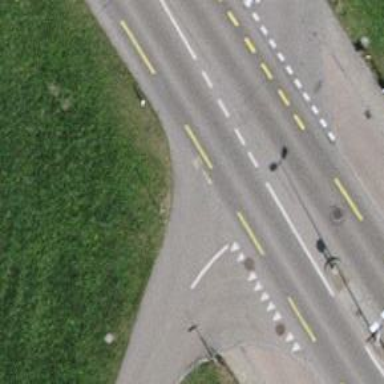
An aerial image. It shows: Road with "give way" sign.